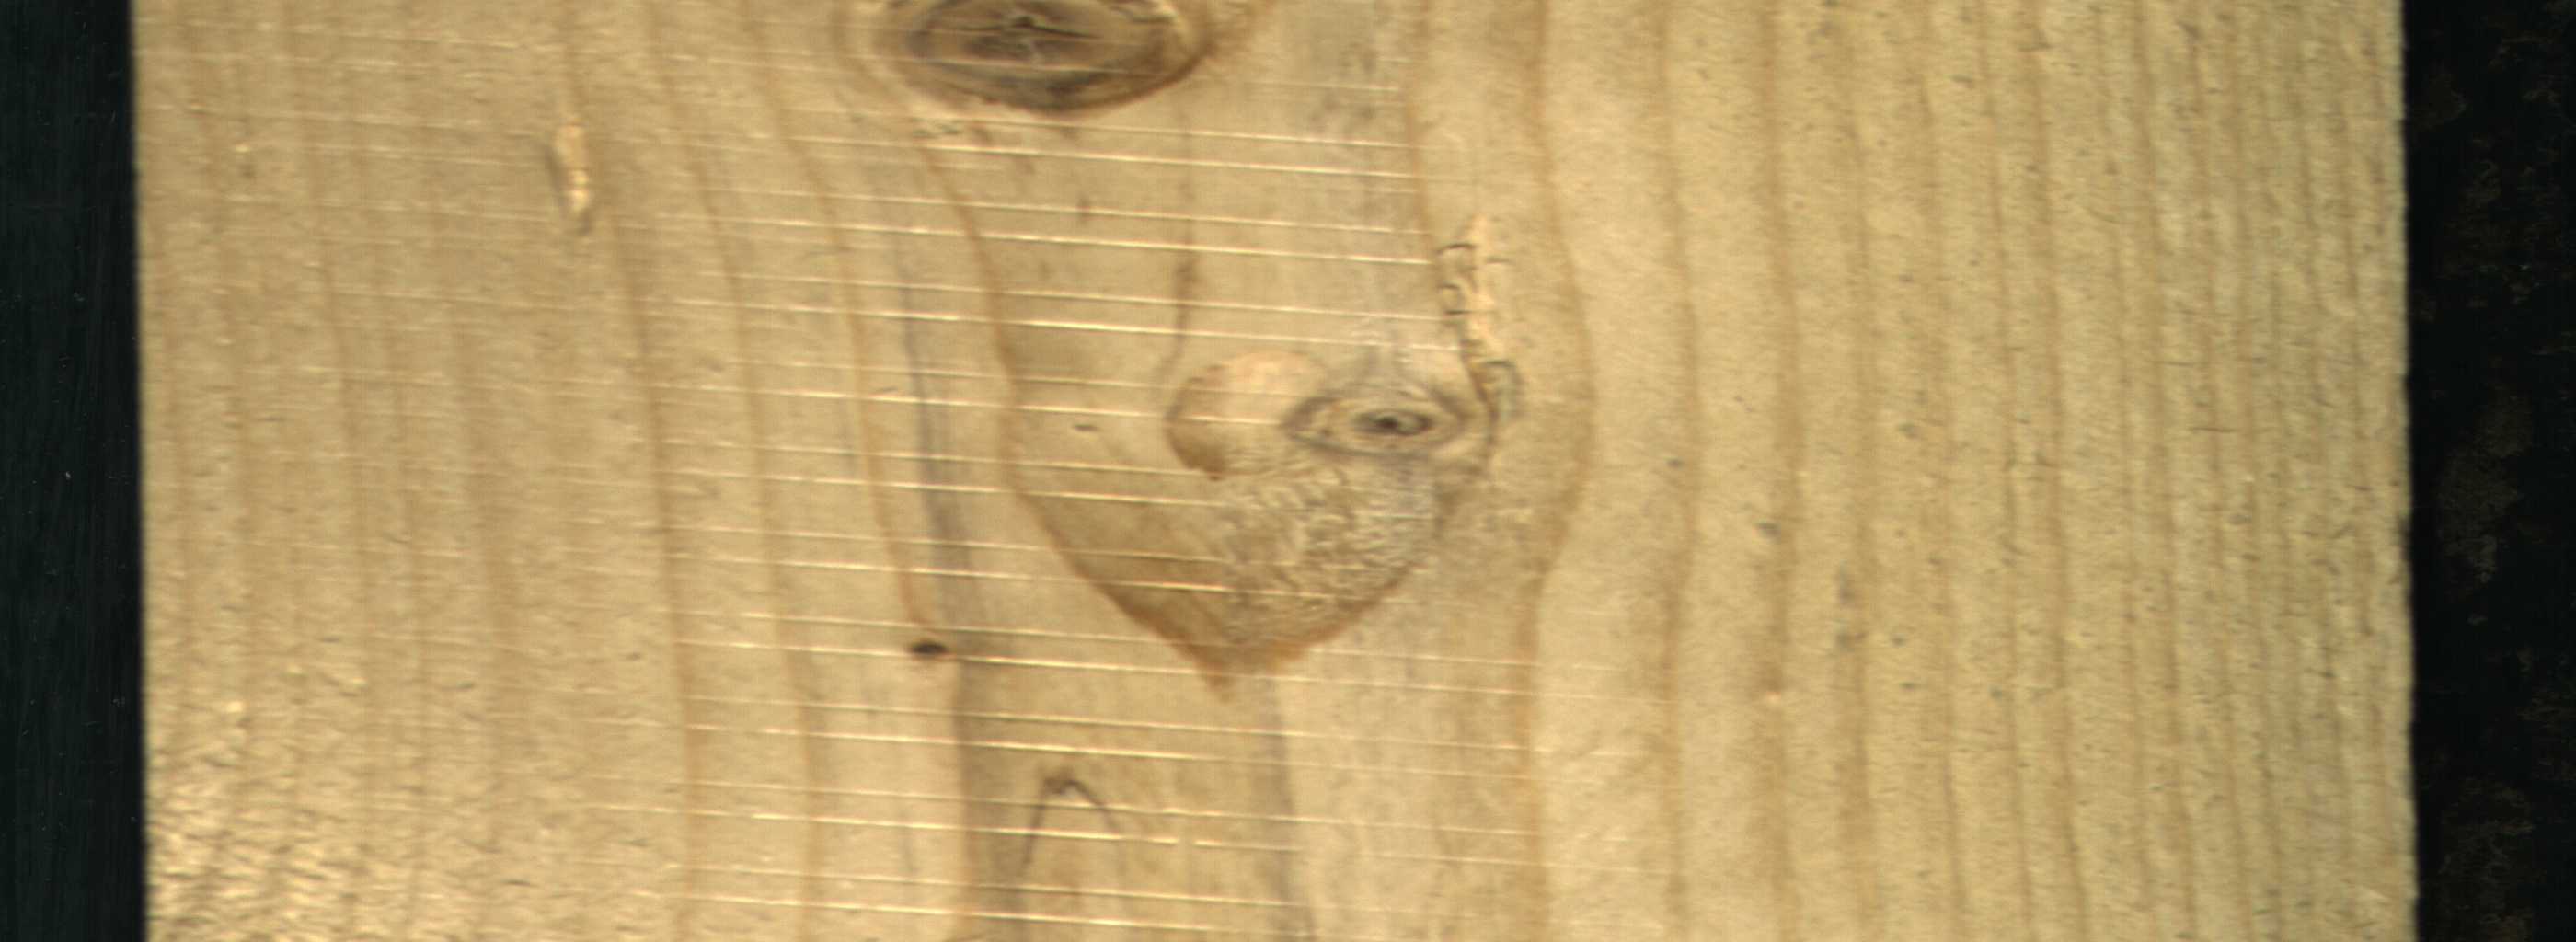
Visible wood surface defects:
Live_Knot
Live_Knot
Live_Knot